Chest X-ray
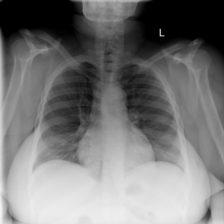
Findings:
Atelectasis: negative
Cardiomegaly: positive
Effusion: negative
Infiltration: negative
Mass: negative
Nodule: negative
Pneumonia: negative
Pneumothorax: negative
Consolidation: negative
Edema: negative
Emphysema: negative
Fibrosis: negative
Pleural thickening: negative
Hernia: negative